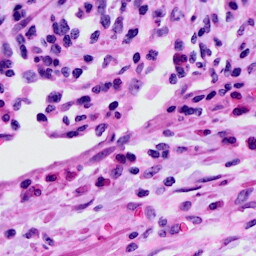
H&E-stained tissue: Cervix